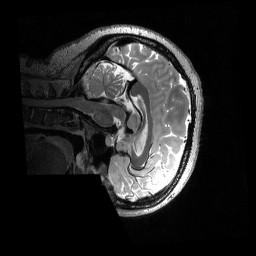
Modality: T2w
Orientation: sagittal
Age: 47
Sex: female
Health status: ill
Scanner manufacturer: siemens
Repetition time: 3.2 s